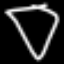
Label: diamond